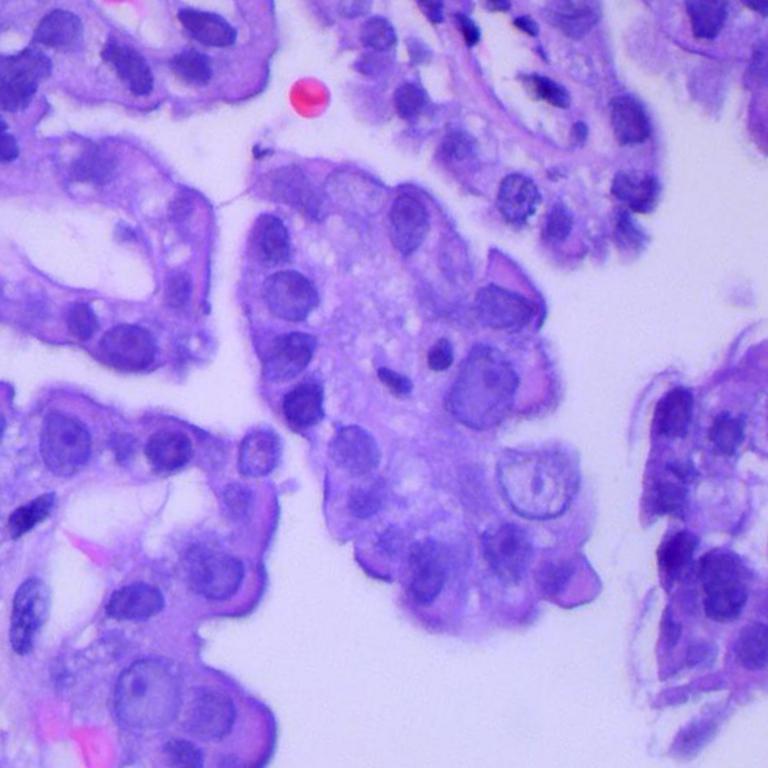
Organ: lung
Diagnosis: adenocarcinomas